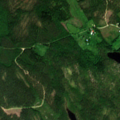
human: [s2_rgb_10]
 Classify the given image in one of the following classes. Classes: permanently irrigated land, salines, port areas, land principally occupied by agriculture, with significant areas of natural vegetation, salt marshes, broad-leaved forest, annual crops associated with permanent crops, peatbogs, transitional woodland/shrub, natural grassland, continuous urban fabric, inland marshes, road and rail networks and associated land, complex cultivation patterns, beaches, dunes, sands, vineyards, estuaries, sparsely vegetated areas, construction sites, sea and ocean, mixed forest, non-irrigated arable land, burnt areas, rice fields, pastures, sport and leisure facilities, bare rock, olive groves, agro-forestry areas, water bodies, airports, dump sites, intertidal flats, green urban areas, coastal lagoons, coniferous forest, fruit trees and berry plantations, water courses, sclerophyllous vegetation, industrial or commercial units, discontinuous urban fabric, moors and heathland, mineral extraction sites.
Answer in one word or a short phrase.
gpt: coniferous forest, mixed forest, transitional woodland/shrub, water bodies